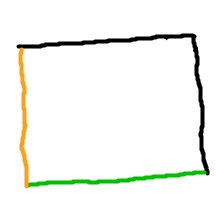
Shape: rectangle